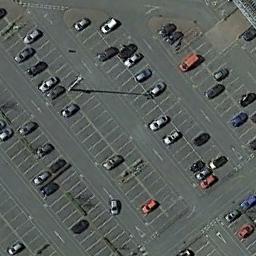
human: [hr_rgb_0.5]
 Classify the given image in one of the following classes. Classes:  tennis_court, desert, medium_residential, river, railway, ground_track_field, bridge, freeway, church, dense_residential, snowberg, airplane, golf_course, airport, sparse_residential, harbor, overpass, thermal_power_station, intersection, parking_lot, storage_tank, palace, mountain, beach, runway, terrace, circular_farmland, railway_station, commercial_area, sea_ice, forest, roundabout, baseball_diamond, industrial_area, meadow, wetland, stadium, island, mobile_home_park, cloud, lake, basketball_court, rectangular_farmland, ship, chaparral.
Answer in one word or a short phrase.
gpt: parking_lot